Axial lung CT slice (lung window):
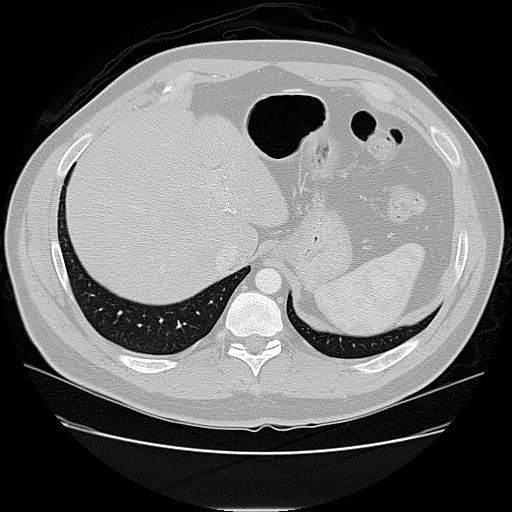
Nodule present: no